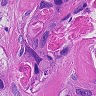
Metastatic tissue present: yes